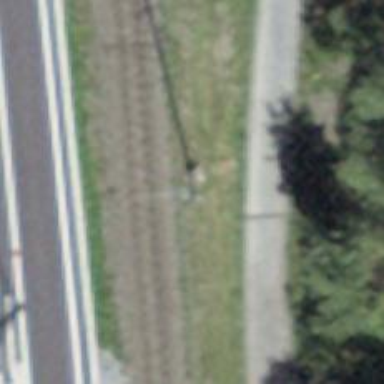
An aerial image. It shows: Power pole.